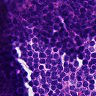
Metastatic tissue present: no